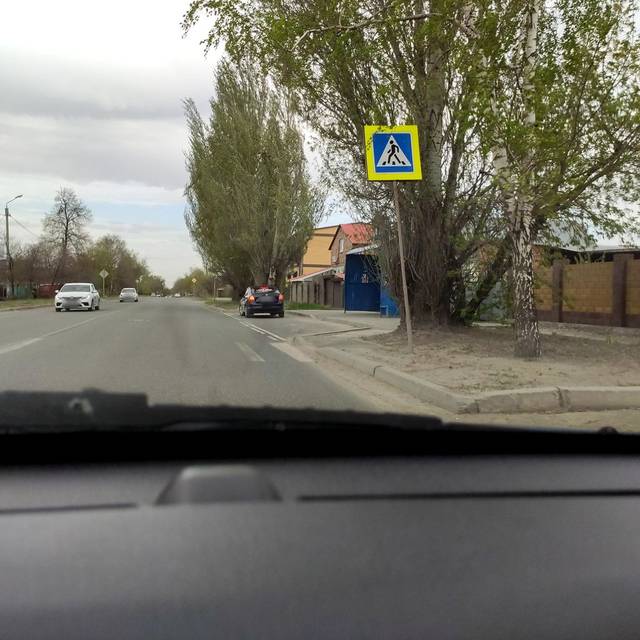
Region: Russia
Coordinates: 53.537, 49.402